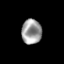
Tissue: prostate
Cell type: Fibroblasts
Senescence score: 0.7001
Nuclear area (px): 481
Mean DAPI intensity: 157.834